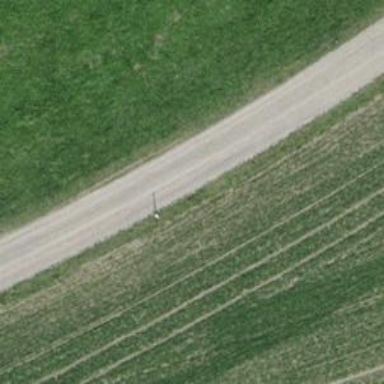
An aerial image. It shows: Unpaved track road.